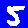
Digit: 5